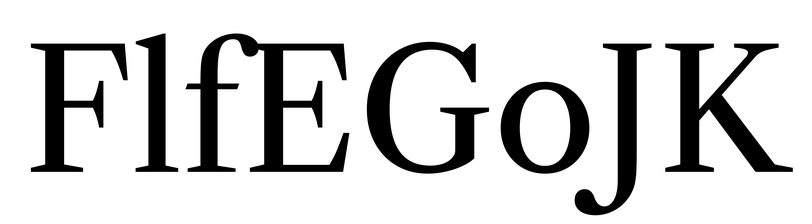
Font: LibreCaslonText_Regular